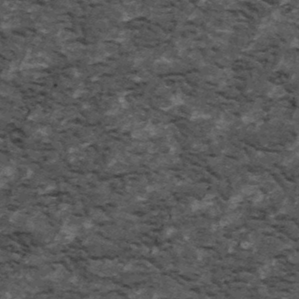
Label: frost